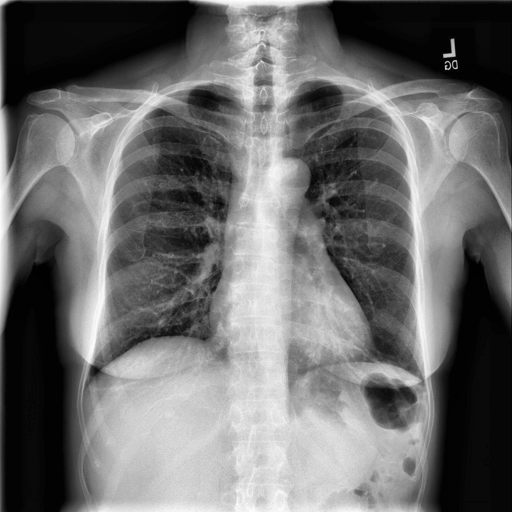
Finding: NORMAL